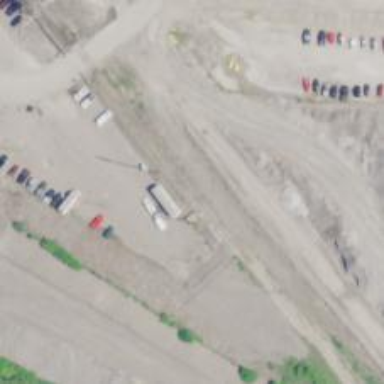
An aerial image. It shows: Rail spur service.